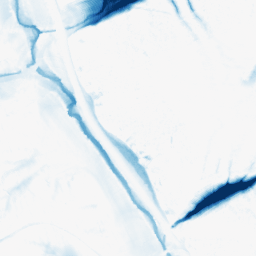
Category: morphological
Decomposition family: morphological
Decomposition parameters: operation: closing
size: 20
Upsampling method: bicubic
Upsampling parameters: scale: 4
Upsampling scale: 4